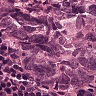
Metastatic tissue present: yes